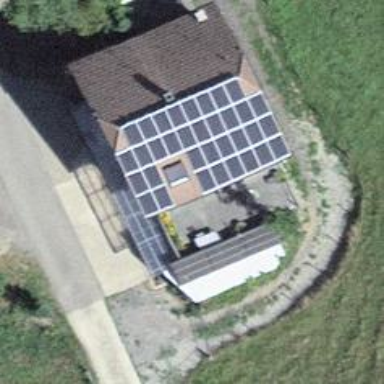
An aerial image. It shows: Solar power generator with photovoltaic panels.